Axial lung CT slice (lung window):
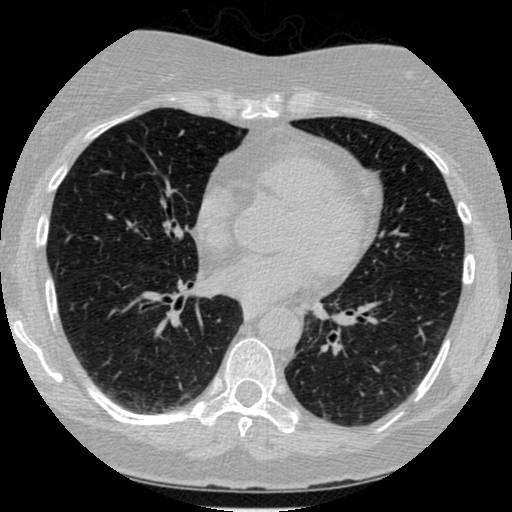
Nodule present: no